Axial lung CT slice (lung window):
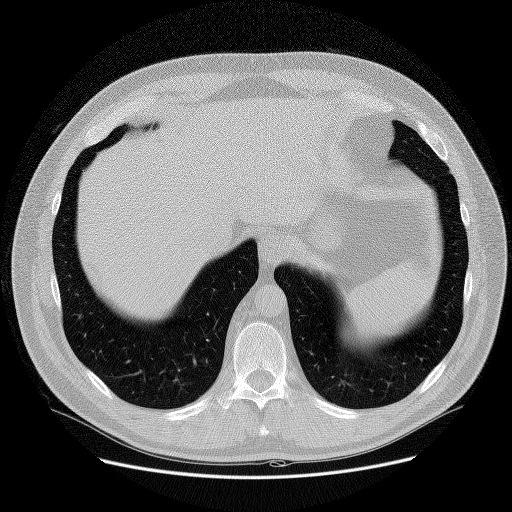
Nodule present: no